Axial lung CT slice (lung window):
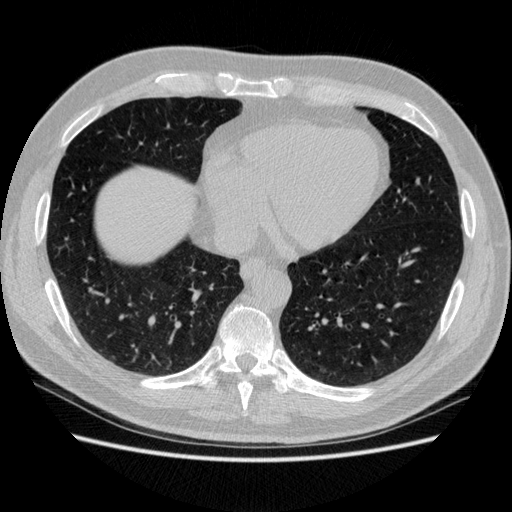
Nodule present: no